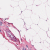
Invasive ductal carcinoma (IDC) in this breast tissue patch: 0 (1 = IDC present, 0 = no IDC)